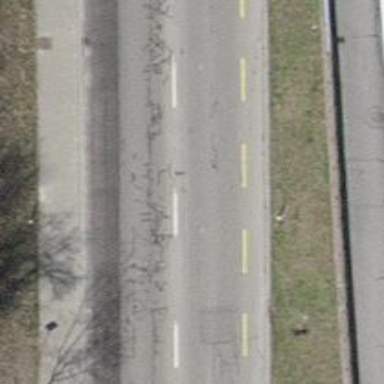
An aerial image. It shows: Primary highway with asphalt surface. There is separate cycle lane and sidewalk.